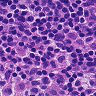
Metastatic tissue present: no